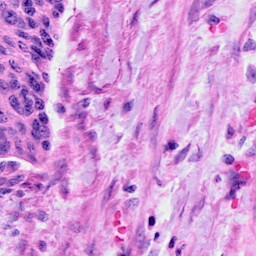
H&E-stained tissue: Cervix